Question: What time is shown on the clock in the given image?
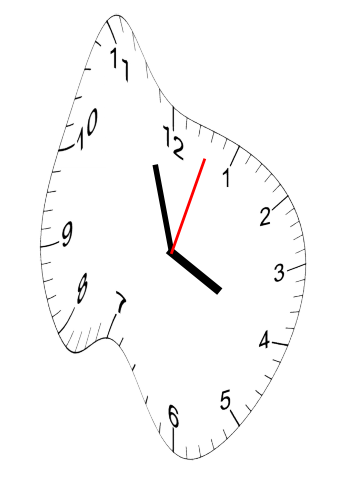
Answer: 03:57:03